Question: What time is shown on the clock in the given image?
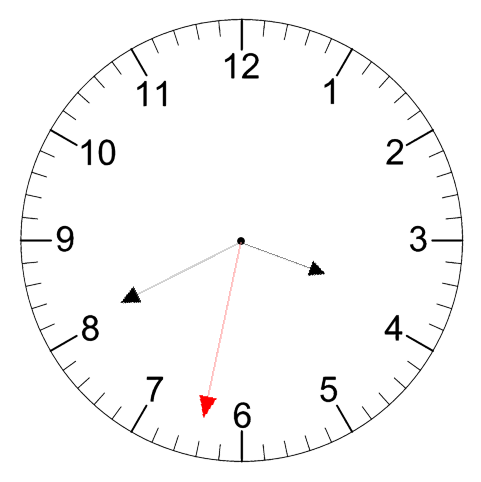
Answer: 03:40:32